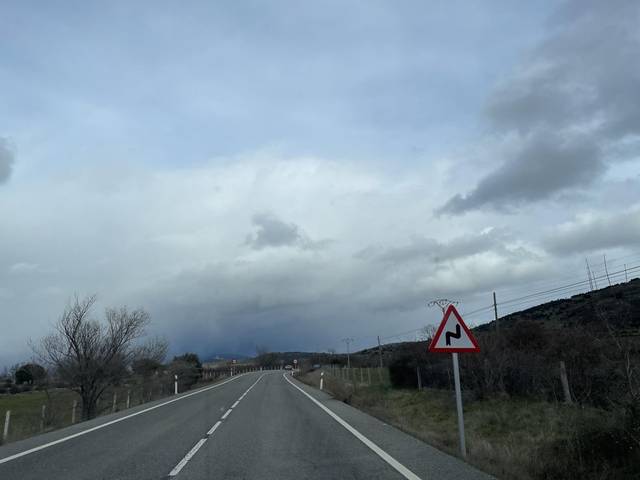
Region: Spain
Coordinates: 40.944, -3.689